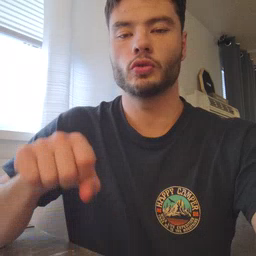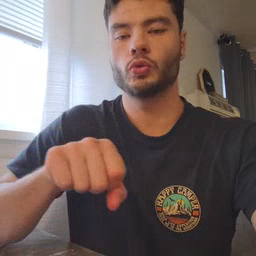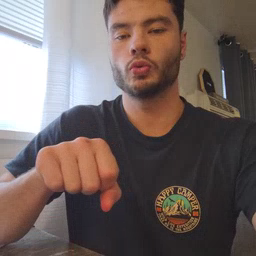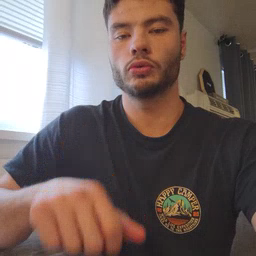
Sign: shoe